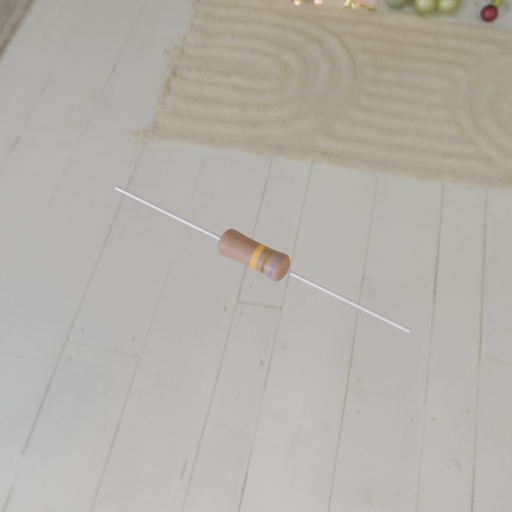
Resistor colour bands (in order): orange, brown, gray